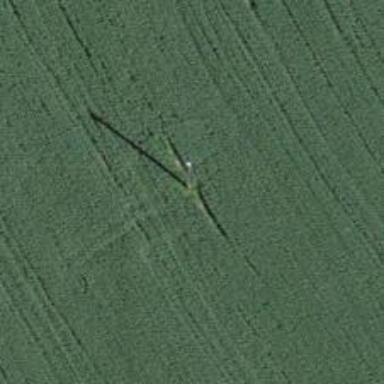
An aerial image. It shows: Power pole.